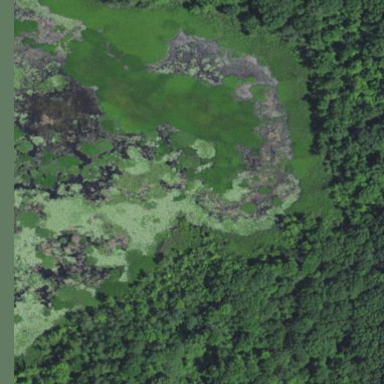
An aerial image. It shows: Marsh wetland.